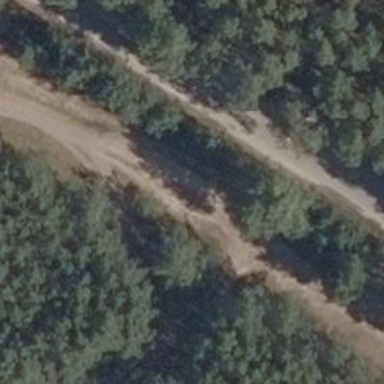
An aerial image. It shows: Sandy track road with grade3 tracktype.